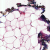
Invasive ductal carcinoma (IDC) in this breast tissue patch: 0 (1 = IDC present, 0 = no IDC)